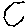
Label: hexagon